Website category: sports
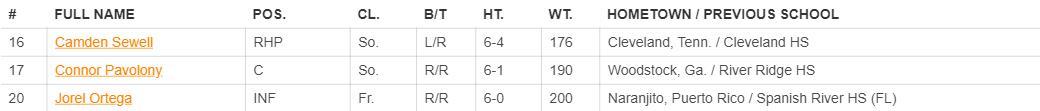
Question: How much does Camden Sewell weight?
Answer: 176

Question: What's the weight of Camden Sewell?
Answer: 176

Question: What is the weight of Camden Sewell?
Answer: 176

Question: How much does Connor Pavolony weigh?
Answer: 190

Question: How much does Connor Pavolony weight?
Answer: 190

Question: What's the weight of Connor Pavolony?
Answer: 190

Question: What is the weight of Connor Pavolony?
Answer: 190

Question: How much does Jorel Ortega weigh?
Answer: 200

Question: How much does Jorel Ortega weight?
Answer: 200

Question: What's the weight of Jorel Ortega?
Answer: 200

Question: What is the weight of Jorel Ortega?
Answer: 200

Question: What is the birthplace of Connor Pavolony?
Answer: Woodstock, Ga.

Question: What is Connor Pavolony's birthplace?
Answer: Woodstock, Ga.

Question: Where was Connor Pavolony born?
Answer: Woodstock, Ga.

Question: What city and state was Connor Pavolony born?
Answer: Woodstock, Ga.

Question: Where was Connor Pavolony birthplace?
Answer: Woodstock, Ga.

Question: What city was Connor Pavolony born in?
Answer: Woodstock, Ga.

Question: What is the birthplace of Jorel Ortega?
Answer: Naranjito, Puerto Rico

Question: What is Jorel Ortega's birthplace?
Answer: Naranjito, Puerto Rico

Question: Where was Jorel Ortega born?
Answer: Naranjito, Puerto Rico

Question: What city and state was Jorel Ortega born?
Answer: Naranjito, Puerto Rico

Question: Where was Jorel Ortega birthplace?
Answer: Naranjito, Puerto Rico

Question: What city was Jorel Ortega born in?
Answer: Naranjito, Puerto Rico

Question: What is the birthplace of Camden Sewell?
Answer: Cleveland, Tenn.

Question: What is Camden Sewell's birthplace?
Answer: Cleveland, Tenn.

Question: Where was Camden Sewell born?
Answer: Cleveland, Tenn.

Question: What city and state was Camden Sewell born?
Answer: Cleveland, Tenn.

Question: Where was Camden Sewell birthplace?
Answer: Cleveland, Tenn.

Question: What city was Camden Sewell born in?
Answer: Cleveland, Tenn.

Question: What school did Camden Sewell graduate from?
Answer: Cleveland HS

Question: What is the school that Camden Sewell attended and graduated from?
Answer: Cleveland HS

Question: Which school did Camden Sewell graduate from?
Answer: Cleveland HS

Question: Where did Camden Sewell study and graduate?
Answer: Cleveland HS

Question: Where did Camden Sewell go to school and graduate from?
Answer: Cleveland HS

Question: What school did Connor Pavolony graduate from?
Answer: River Ridge HS

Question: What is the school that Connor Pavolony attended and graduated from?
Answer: River Ridge HS

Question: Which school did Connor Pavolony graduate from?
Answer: River Ridge HS

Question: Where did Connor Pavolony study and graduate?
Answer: River Ridge HS

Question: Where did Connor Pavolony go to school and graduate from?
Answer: River Ridge HS

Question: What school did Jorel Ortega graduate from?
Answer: Spanish River HS (FL)

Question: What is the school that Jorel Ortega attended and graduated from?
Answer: Spanish River HS (FL)

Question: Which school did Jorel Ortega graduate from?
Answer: Spanish River HS (FL)

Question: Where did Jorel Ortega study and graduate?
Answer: Spanish River HS (FL)

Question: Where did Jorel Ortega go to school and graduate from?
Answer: Spanish River HS (FL)